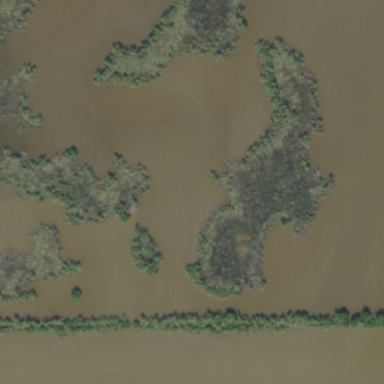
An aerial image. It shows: Rich mangrove swamp wetland filled with Mangrove plants.